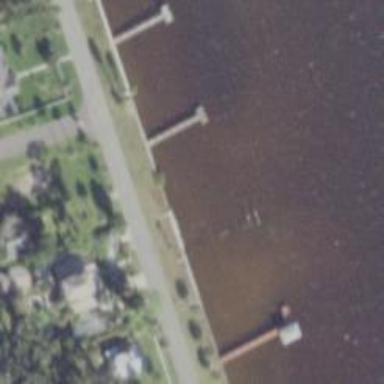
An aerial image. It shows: Man-made pier.